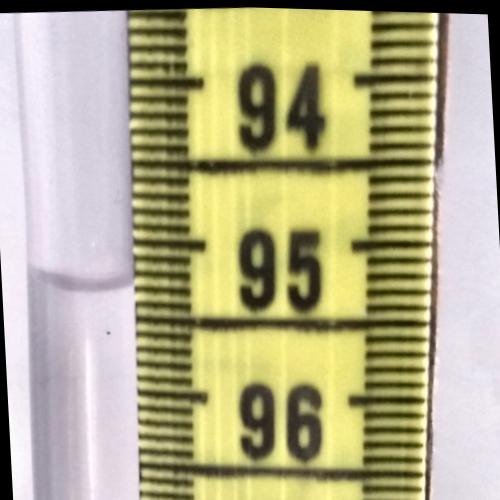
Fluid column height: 95.3 cm